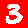
Digit: 3